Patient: sex F, age 53
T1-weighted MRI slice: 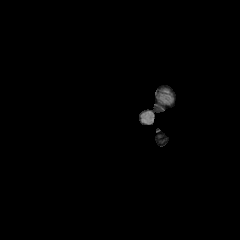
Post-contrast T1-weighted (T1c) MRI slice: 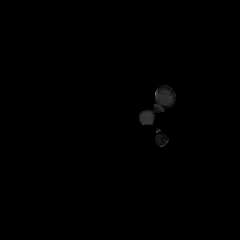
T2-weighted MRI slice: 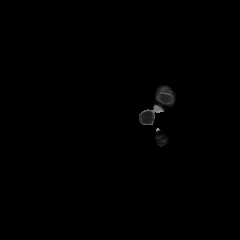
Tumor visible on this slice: no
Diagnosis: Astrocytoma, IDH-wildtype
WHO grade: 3